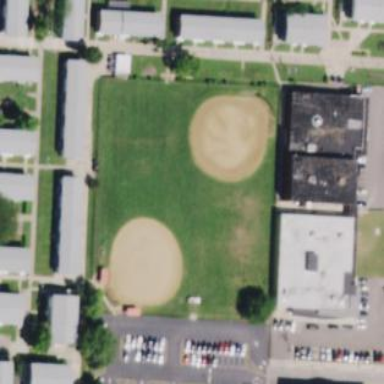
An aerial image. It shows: Baseball pitch for leisure and sports activities.